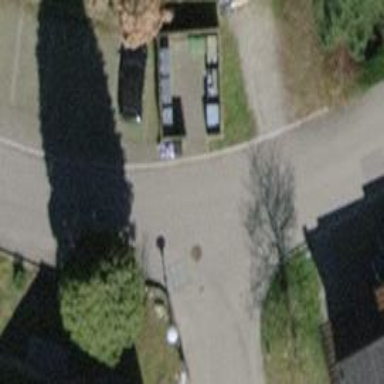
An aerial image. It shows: Residential road with asphalt surface and no sidewalks.